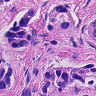
Metastatic tissue present: yes